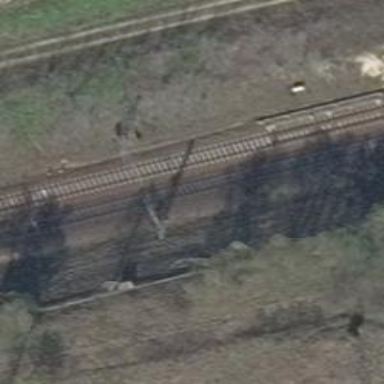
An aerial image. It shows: Railway signal.